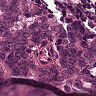
Metastatic tissue present: yes